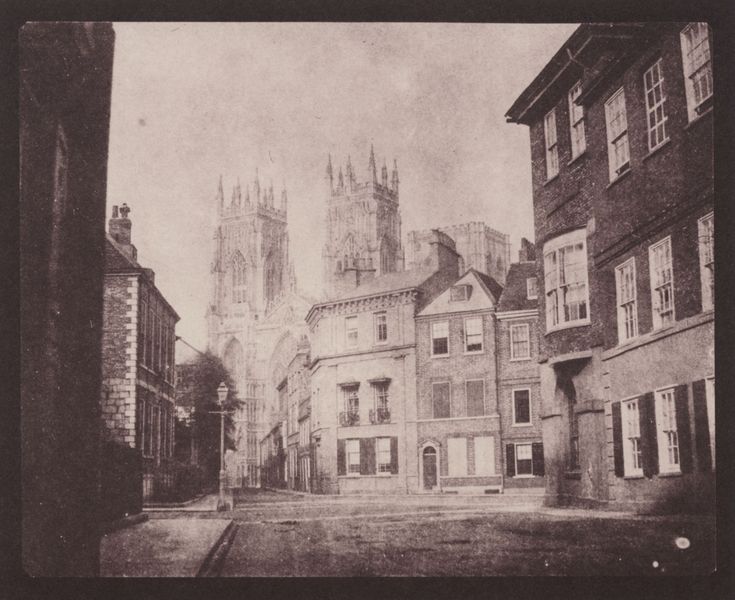
Titel: York
Künstler: William Henry Fox Talbot
Standort: Lacock (UK)
Institution: Sammlung Lacock
Schlagwörter: baum, dunkel, himmel, schatten, weiß, bäume, kirchturm, stadt, abend, braun, fenster, frankreich, grau, jahrhundertwende, lampe, laterne, licht, nacht, paris, schwarz, strasse, tür, zeichnung, dach, haus, schloss, weg, alt, architektur, stein, steine, häuser, kirche, sonne, spitzen, england, frontal, gotik, schornstein, stock, turm, ecke, ansicht, bogen, fassade, fassaden, gasse, pflaster, türen, zwei, leer, dächer, mauer, ziegel, nebel, türe, läden, platz, sepia, spitz, menschenleer, tor, zinnen, foto, fotografie, photographie, regen, straßen, erker, burg, bürgersteig, türme, stockwerk, dom, kreuzung, druck, schwarz-weiss, stich, gehweg, trottoir, bordstein, kathedrale, photo, gotisch, industrialisierung, geschosse, patrizier, london, fotographie, stockwerke, aufnahme, gaslaterne, doppeltürme, häuserzeile, notre dame, enster, stadthaus, zwei türme, zwillingstürme, nässe, saint denis, naß, stadthäuser, forografie, großbritannien, gescjosse, zwischengesoß, warz, speia, troittoir